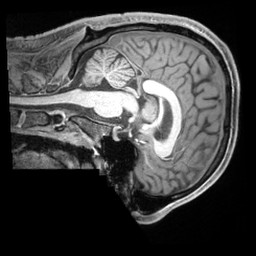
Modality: T1w
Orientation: sagittal
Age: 23
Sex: male
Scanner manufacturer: siemens
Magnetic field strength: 3 T
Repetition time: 2.2 s
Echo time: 0.00218 s